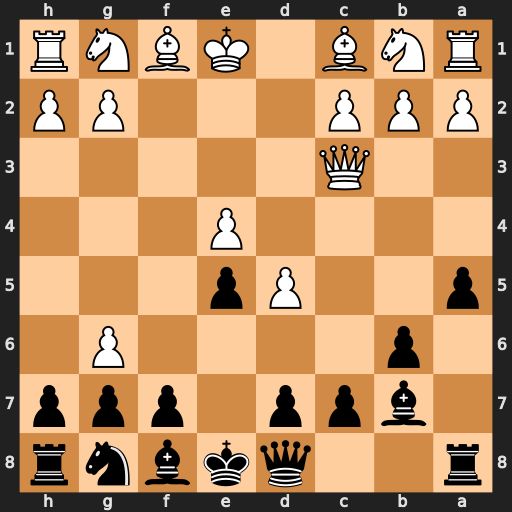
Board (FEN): r2qkbnr/1bpp1ppp/1p4P1/p2Pp3/4P3/2Q5/PPP3PP/RNB1KBNR
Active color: b
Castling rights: KQkq
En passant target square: -
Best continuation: Bb4 Bd2 Bxc3 gxf7+ Kxf7